Question: There is a table
Here is the source code of my Test.jsp
'''
<a:test-webpart>
<table class="ContentPanel first-child" cellspacing="0" cellpadding="0">
<tr>
<th id="title" class="CPHeader" width="100%" colspan="400" style="border-bottom:1px solid <theme:get selector="#test .DefaultBorder" attribute="border-color" />;"><c:out value="${tile_title}" /></th>
</tr>
<%@ include file="MyTest.jst" %>
<tbody class="content-area">
<tr>
<td>
<table class="ContentPanel ControlLayout" >
<tr>
<th style="padding-left:7px;" width="20%"><label for="testlist"><span >*</span><fmt:message key = "jsp.request.testlist" bundle="${local}" /></label></th>
<td class="last-child" width="80%">
<span >
<html:select property="valueAsMap(test_ITEM).value(test_OFFER)" styleClass="dropDown" styleId="offeredtest">
<html:optionsCollection property="value(Item_test_LIST)" label = "name" value ="id" />
</html:select>
</span>
</td>
</tr>
<tr>
<th style="padding-left:7px;" width="20%"><label for="employeeslist"><span >*</span><fmt:message key = "jsp.reques.employeeslist" bundle="${local}" /></label></th>
<td class="last-child" width="80%" >
<span >
<html:select property="valueAsMap(test_ITEM).value(Item_test_EMP)" onchange="javascript:getAlltests()" styleClass="dropDown" styleId="employeeId">
<html:optionsCollection property="value(Item_test_EMP_LIST)" label = "name" value = "id" />
</html:select>
</span>
</td>
</tr>
</table>
</td>
</tr>
<tr>
<th style="padding-left:7px;" align="left"><label for="testacceptlist"><span >*</span><fmt:message key = "jsp.request.testacceptlist" bundle="${local}" /></label></th>
</tr>
<tr>
<td style="padding-left:7px;">
<kvl:rsr-webpart>
<div id="testsTable">
<table class="Tabular" width="100%" cellpadding="0" cellSpacing="0">
<tr class="first-child">
<th><fmt:message key = "jsp.request.select" bundle="${local}" /></th>
<th ><fmt:message key = "jsp.request.a" bundle="${local}" /></th>
<th ><fmt:message key = "jsp.request.b" bundle="${local}" /></th>
<th ><fmt:message key = "jsp.request.c" bundle="${local}" /></th>
<th ><fmt:message key = "jsp.request.d" bundle="${local}" /></th>
<th ><fmt:message key = "jsp.request.e" bundle="${local}" /></th>
<th ><fmt:message key = "jsp.request.f" bundle="${local}" /></th>
<th class="last-child"><fmt:message key = "jsp.request.job" bundle="${local}" /></th>
</tr>
<c:forEach var="item" items = "${items}" varStatus="status">
<tr class="<c:if test='${status.index % 2 != 0}'>Even</c:if> <c:if test='${item.isFromPrimaryJob == true}'>Primary</c:if> <c:if test='${item.isFromPrimaryJob != true}'>Exchange</c:if>">
<td>
<input type="checkbox"
id="test_id_<c:out value="${item.id}"/>_<c:out value="${item.Date}"/>"
name="value(test_selected)"
value="<c:out value="${item.id}" />_<c:out value="${item.Date}"/>"
onclick="javascript:checkBox('test_id_<c:out value="${item.id}"/>_<c:out value="${item.Date}"/>','value(test_selected)','valueAsMap(REQUEST_ITEM).value(test_selected_list)','false')" >
</td>
<td>
<c:choose>
<c:when test="${empty item.label}">
&nbsp;
</c:when>
<c:otherwise>
<c:out value="${item.label}"/>
</c:otherwise>
</c:choose>
</td>
<td><c:out value="${item.Date}"/></td>
<td><c:out value="${item.b}"/></td>
<td><c:out value="${item.d}"/></td>
<td><c:out value="${item.e}"/></td>
<td><c:out value="${item.f}"/></td>
<td class="last-child"><c:out value="${item.job}"/></td>
</tr>
</c:forEach>
</table>
</div>
</kvl:rsr-webpart>
</td>
</tr>
<tr>
<td style="padding-left:7px;">
<table class="ContentPanel ControlLayout" width="100%">
<%@ include file="request.jst" %>
</table>
</td>
</tr>
</tbody>
</table>
</a:test-webpart>
'''
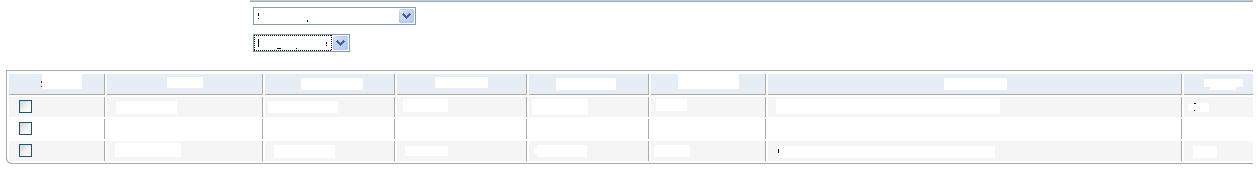
Answer: Later on I figured out that the problem has nothing to do with the any Ajax rendering. It was the return HTML tag that had these extra padding as it was inheriting its layout from another place. I enforced my padding and borderline along with cells that I was sending from server and everything worked like a charm.